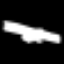
Label: angel